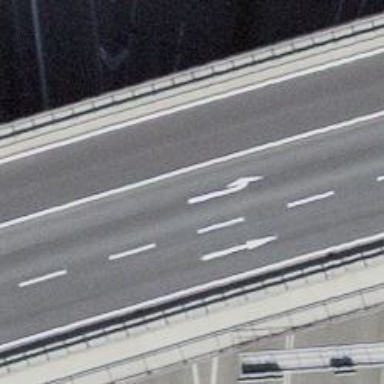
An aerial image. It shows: Designated tourist bus on motorway link.